Question: I think I tried everything on my Win7 64 machine but still got this error.

1. Run installer (Qt_SDK_Win_offline_v1_2_en.exe) as administrator in compatibility mode on XP SP2.
2. Include the directory containing nmake and cl into system path
3. reinstall it about 10 times without success.
I verified that the installer worked fine with a Win32 machine.
What else can I try to make this installed without an error?
UPDATE: I just gave up the SDK and downloaded library only. It worked without any problem.
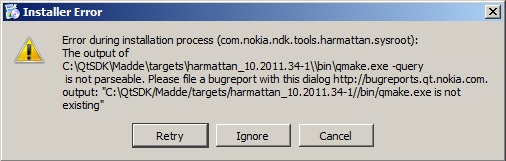
Answer: The problem might be how you defined the environment variable.
If you notice the path in the error message, it contains double slashes before the directory: 'harmattan_10.2011.34-1\bin' and this is a problem on Windows.
You also can't have both '\' and '/' defining a path. Use '\' only.